Field crop: maize
Growth stage: 2
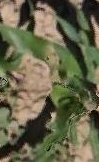
Species: maize